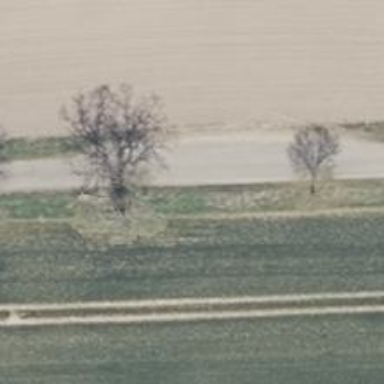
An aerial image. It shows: Passing place on the road.